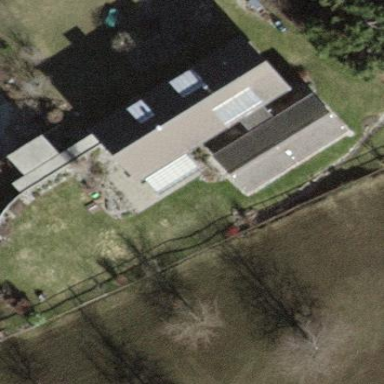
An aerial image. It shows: Simple house.